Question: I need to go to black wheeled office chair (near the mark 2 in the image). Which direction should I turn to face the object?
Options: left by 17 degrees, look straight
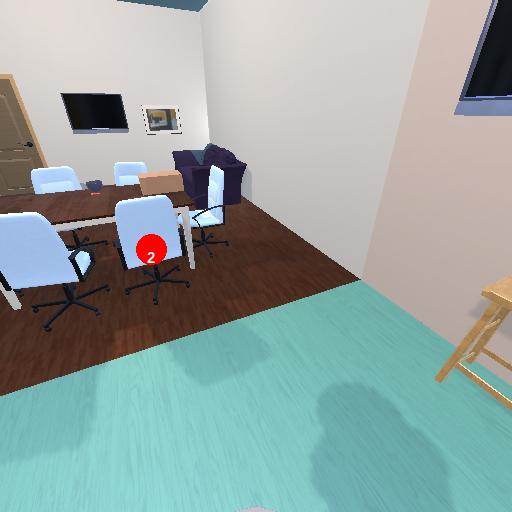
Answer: left by 17 degrees